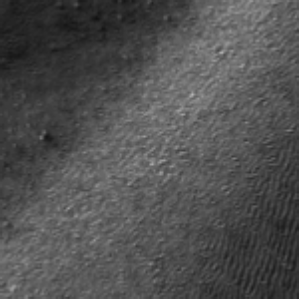
Label: frost